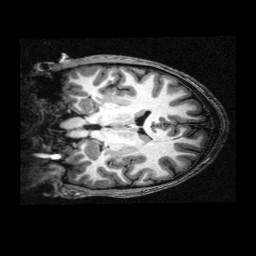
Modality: T1w
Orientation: coronal
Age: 20
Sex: male